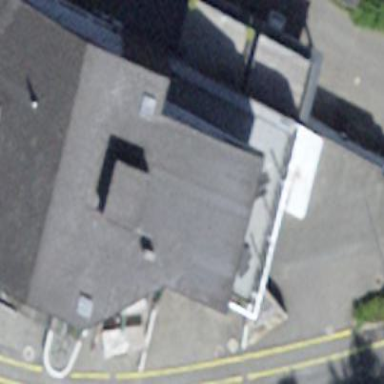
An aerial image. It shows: Nightclub building.